Question: There are system setting for VPN. I am going to add additional VPN service probably based on the <URL> class. As I see there is a method 'setConfigureIntent' which looks similar to something I need but I do not see any examples of usage.
> 'public VpnService.Builder setConfigureIntent (PendingIntent intent)'Added in API level 14
Set the 'PendingIntent' to an activity for users to configure the VPN connection. If it is not set, the button to configure will not be shown in system-managed dialogs.
VPN settings pages are here:
.
Actually I just need to add a button to the system VPN settings clicking on which custom dialog with VPN specific settings is shown.
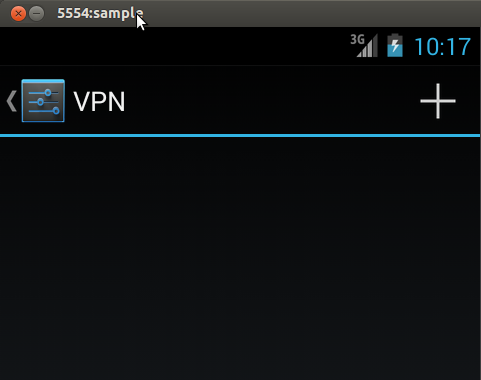
Answer: Here is starting point to what @shoe rat proposed, using Java Reflection:
'''
package com.nikola.despotoski.whatever;
import java.lang.reflect.Constructor;
import java.lang.reflect.Field;
import java.lang.reflect.InvocationTargetException;
import java.lang.reflect.Method;
import java.util.HashMap;
import java.util.Iterator;
import java.util.Map;
import java.util.Set;
public class VpnSetter {
private static Map<String , Class<?>> getMappedFields(){
Map<String , Class<?>> fieldsAndTypes = new HashMap<String, Class<?>>();
fieldsAndTypes.put("name", String.class); // 0
fieldsAndTypes.put("type" , int.class); // 1
fieldsAndTypes.put("server", String.class); // 2
fieldsAndTypes.put("username", String.class);
fieldsAndTypes.put("password", String.class);
fieldsAndTypes.put("dnsServers", String.class);
fieldsAndTypes.put("searchDomains", String.class);
fieldsAndTypes.put("routes", String.class);
fieldsAndTypes.put("mppe", boolean.class);
fieldsAndTypes.put("l2tpSecret", String.class);
fieldsAndTypes.put("ipsecIdentifier", String.class);
fieldsAndTypes.put("ipsecSecret", String.class);
fieldsAndTypes.put("ipsecUserCert", String.class);
fieldsAndTypes.put("ipsecCaCert", String.class);
fieldsAndTypes.put("saveLogin", boolean.class);
return fieldsAndTypes;
}
public static final Set<String> VPN_PROFILE_KEYS = getMappedFields().keySet(); // contains keys for quicker generation of key-value map for each
public static void addVpnProfile(String vpnProfileKey, Map<String, Object> values) throws ClassNotFoundException, NoSuchFieldException, IllegalArgumentException, IllegalAccessException, InvocationTargetException, InstantiationException, NoSuchMethodException{
Class<?> vpnSettings = Class.forName("com.android.settings.vpn2.VpnSettings");
Class<?>[] privateVpnSettingsClasses = vpnSettings.getDeclaredClasses();
Class<?> vpnPreference = null;
Class<?> vpnProfileClass = Class.forName("com.android.settings.vpn2.VpnProfile");
for(Class<?> priv :privateVpnSettingsClasses ){
if(priv.getName().equals("VpnPreference")){
vpnPreference = priv;
break;
}
}
Field vpnProfileFromVpnPreferenceField = vpnPreference.getDeclaredField("mProfile");
vpnProfileFromVpnPreferenceField.setAccessible(true);
Object vpnProfile = vpnProfileFromVpnPreferenceField.get(vpnProfileClass);
Constructor<?> constructor = vpnProfileFromVpnPreferenceField.getClass().getConstructors()[0];
constructor.setAccessible(true);
vpnProfile = constructor.newInstance(vpnProfileKey);//creating new instance of VpnProfile class
Map<String, Class<?>> vpnProfileMap = getMappedFields();
Iterator<String> profileKeysIterator = vpnProfileMap.keySet().iterator();
while(profileKeysIterator.hasNext()){
String key = profileKeysIterator.next();
Field field = vpnProfile.getClass().getField(key);
field.setAccessible(true);
if(vpnProfileMap.get(key).equals(String.class) && values.get(key)!=null){
String s = new String();
field.set(s, "value");//change this
}else if(vpnProfileMap.get(key).equals(boolean.class) && values.get(key)!=null){
int i = 0;
field.setInt(i, <PHONE>);// change this
}else if(values.get(key)!=null){
boolean b = false;
field.setBoolean(b, true);// change this
}
}
vpnSettings = Class.forName("com.android.settings.vpn.VpnSettings"); //time to add it to settings
Method addProfileMethod = vpnSettings.getDeclaredMethod("addProfile", vpnProfile.getClass());
addProfileMethod.setAccessible(true);
addProfileMethod.invoke(vpnSettings, vpnProfile);
}
}
'''
I didn't have time to test it, but surely it will give you a starting point. I'm not sure root access is needed for accessing this hidden API. Please bare in mind that this might throw some SecurityExceptions or IllegalAccessException.